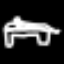
Label: bed